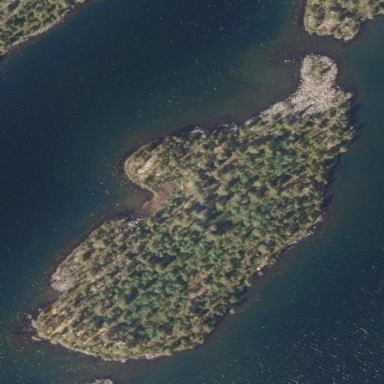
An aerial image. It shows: Islet.